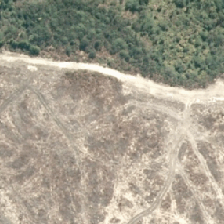
Land cover: harvested_forest